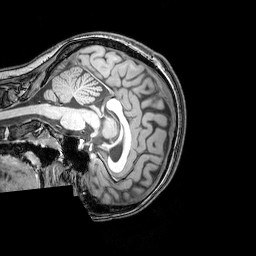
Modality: T1w
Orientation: sagittal
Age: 20
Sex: female
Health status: healthy
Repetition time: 0.081 s
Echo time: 0.037 s